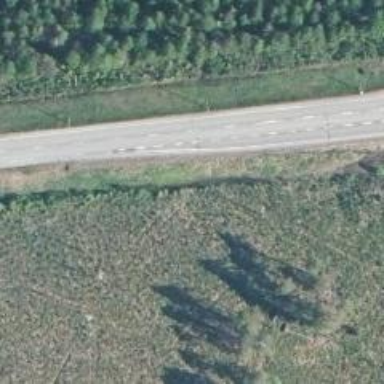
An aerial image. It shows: Asphalt road classified as trunk highway.